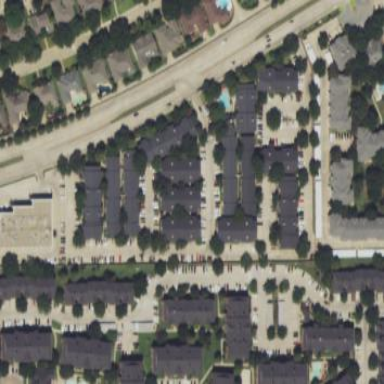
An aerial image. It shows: Residential area with apartments.